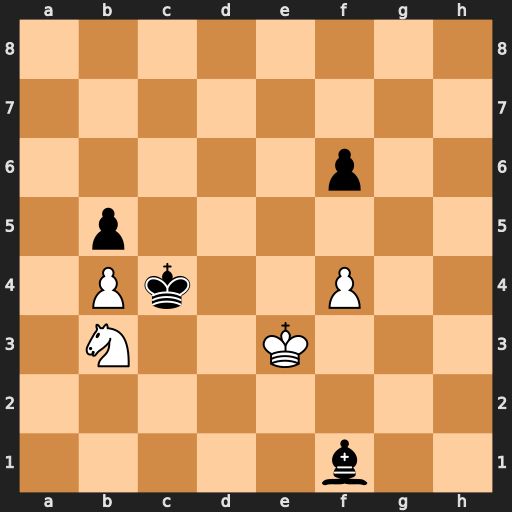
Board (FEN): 8/8/5p2/1p6/1Pk2P2/1N2K3/8/5b2
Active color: w
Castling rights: -
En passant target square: -
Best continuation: Nd2+ Kxb4 Nxf1